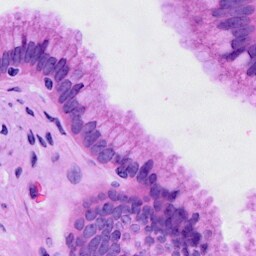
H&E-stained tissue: Cervix